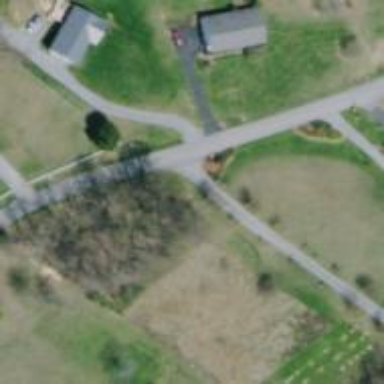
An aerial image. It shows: Driveway leading to service road.